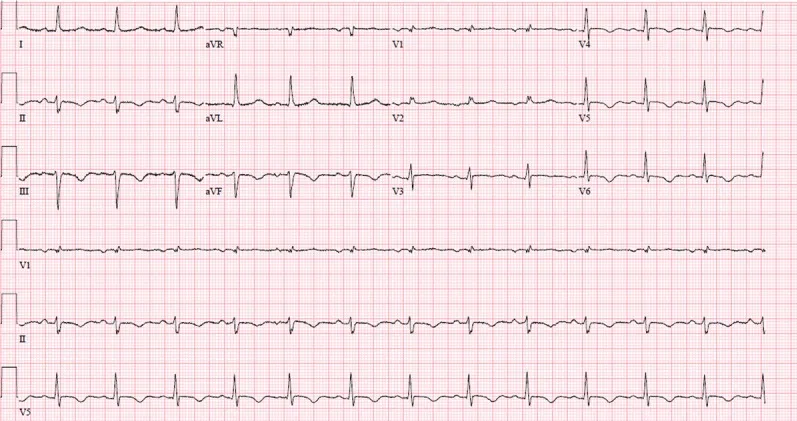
Presenting electrocardiogram showed T-wave inversions in the inferior leads.
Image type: electrography (ekg)